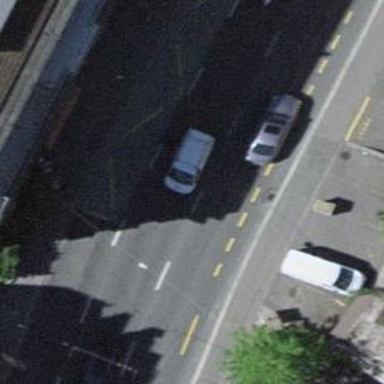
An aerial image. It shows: Primary highway with asphalt surface. There are sidewalks on both sides and dedicated lane for cyclists. Trolley wires are installed along the route.